Field crop: maize
Growth stage: 1
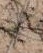
Species: salsola